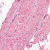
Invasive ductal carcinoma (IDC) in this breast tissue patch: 0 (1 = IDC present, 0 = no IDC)